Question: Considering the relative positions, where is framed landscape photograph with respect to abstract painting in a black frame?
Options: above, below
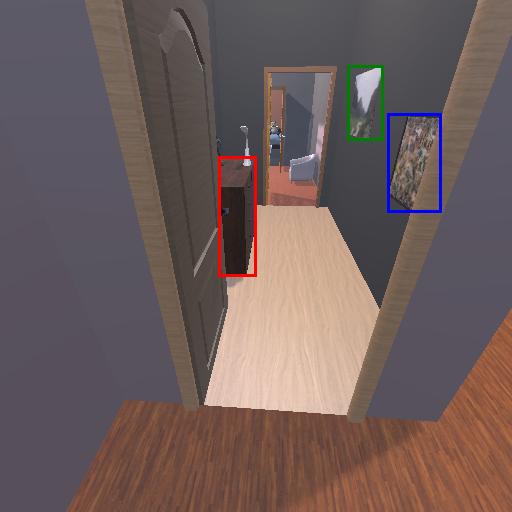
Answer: above